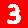
Digit: 3